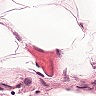
Metastatic tissue present: no